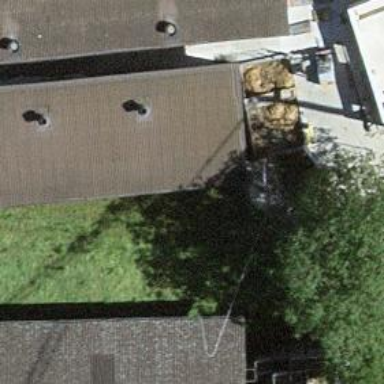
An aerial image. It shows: Sty building.